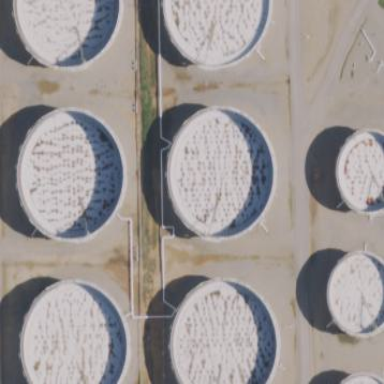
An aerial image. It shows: Storage tank that is man-made.